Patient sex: M
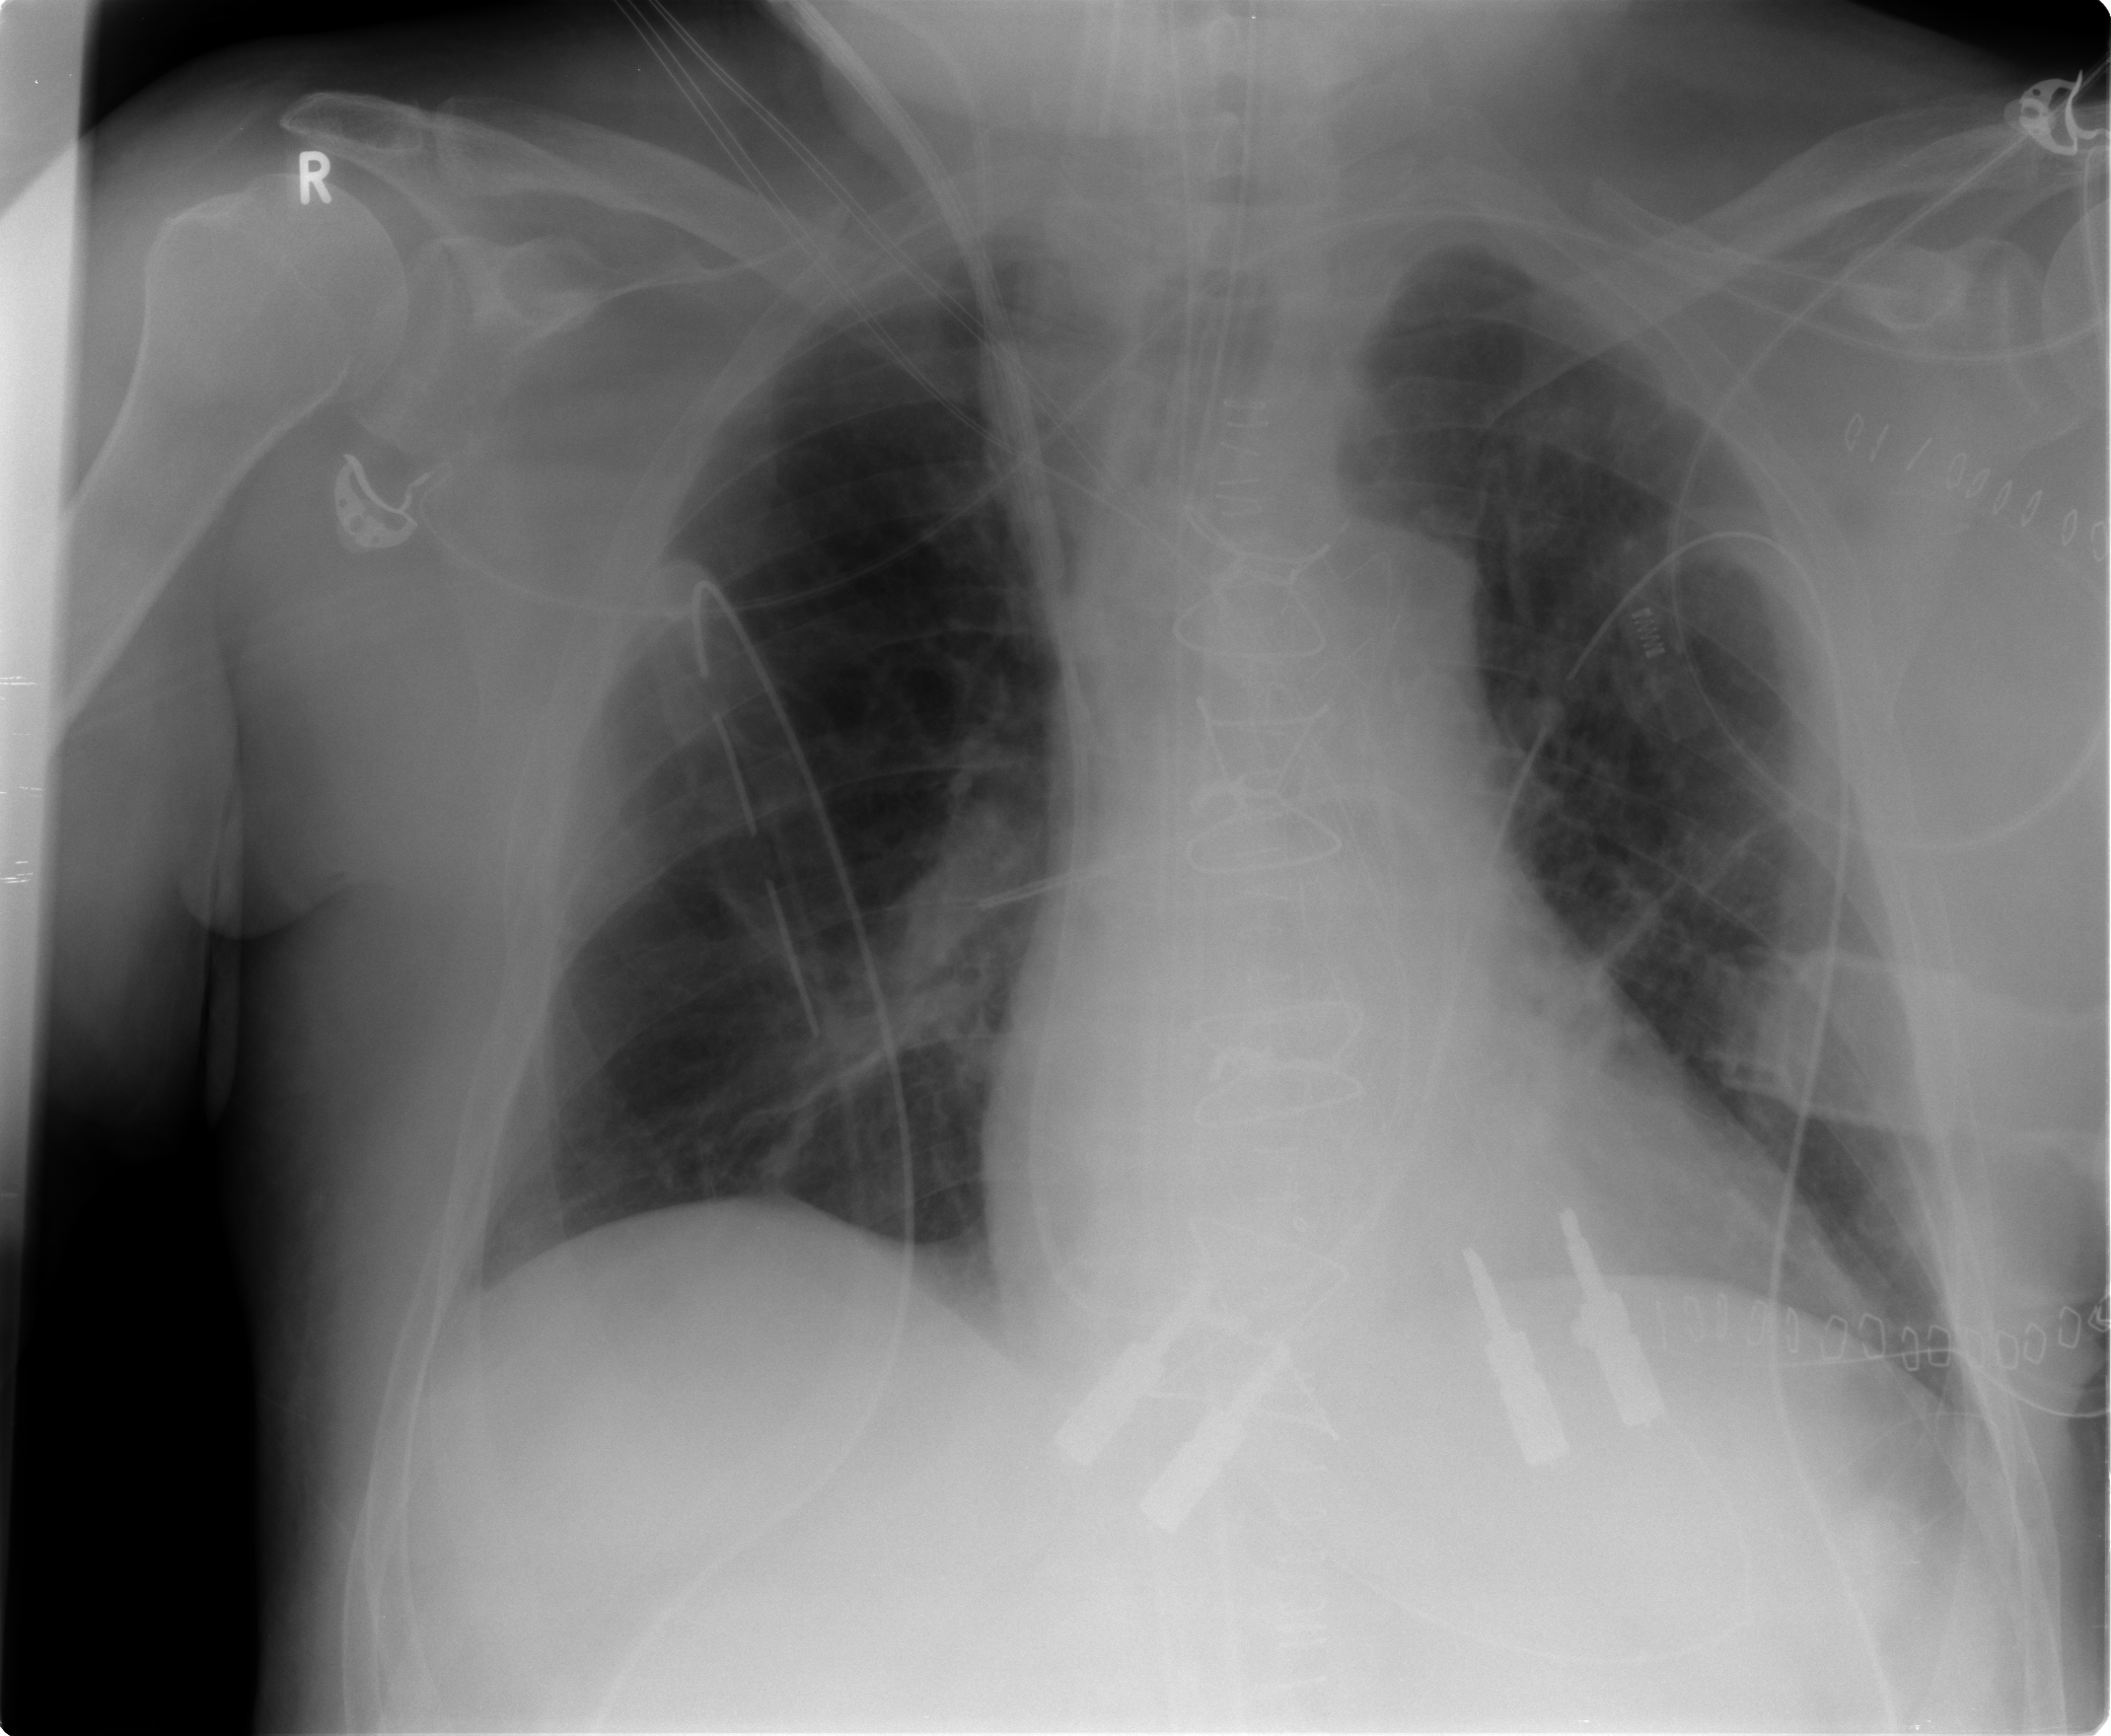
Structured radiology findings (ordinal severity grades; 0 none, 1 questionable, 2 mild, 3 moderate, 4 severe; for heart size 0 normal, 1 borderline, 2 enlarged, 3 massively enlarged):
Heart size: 2
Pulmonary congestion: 1
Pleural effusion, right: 0
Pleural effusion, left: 0
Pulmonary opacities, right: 0
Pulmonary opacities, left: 0
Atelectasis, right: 1
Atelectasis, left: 1